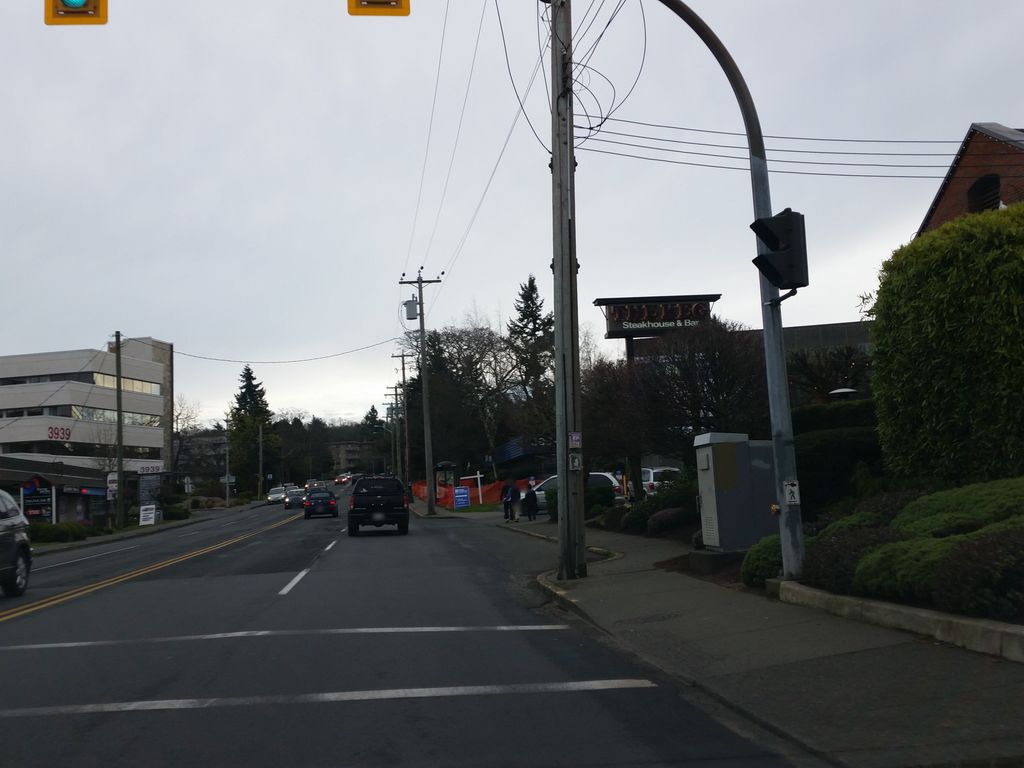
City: victoria